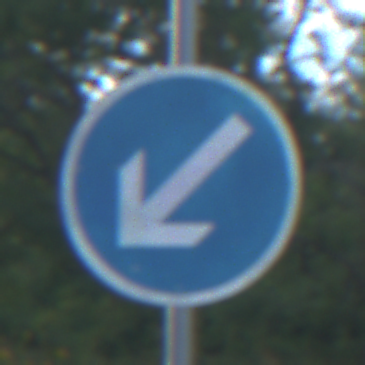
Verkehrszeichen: VorgeschriebeneVorbeifahrtLinks
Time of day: MorningAfternoon
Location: Outdoor (Nature)
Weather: PartlyCloudy
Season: NotSpecified
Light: Natural